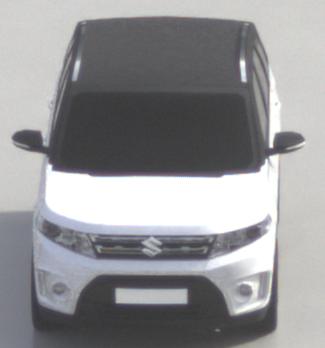
Make: Suzuki
Model: Vitara 1.6
Detailed model: Vitara (LY)
Model produced from: 2015/04
Model produced until: 2018/08
Doors: 5
Color: white
Road condition: wet road
Daytime: morning or afternoon
Contrast: low contrast